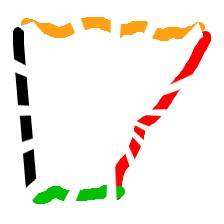
Shape: trapezoid